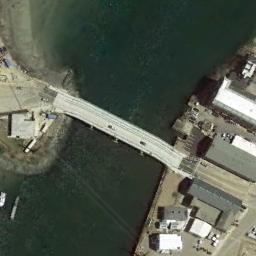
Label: bridge